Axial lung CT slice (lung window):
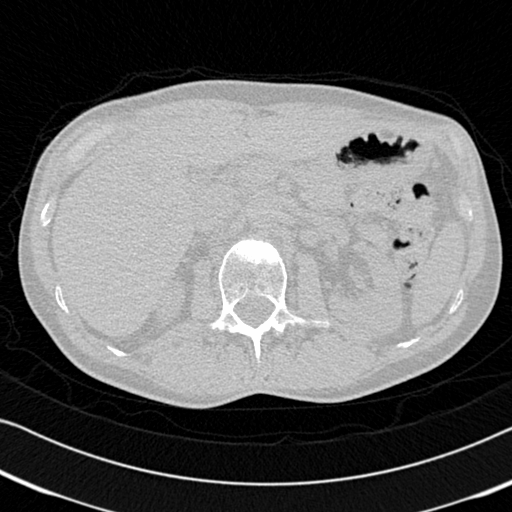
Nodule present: no